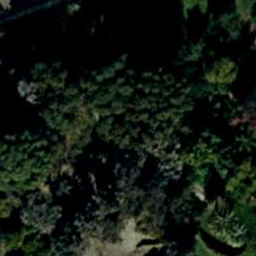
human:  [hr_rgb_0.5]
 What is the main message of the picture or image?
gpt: forest